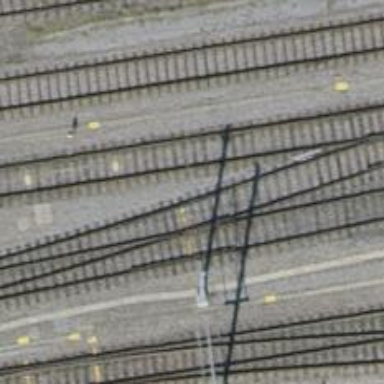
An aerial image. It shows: Single-track electrified railway siding with contact line for service.